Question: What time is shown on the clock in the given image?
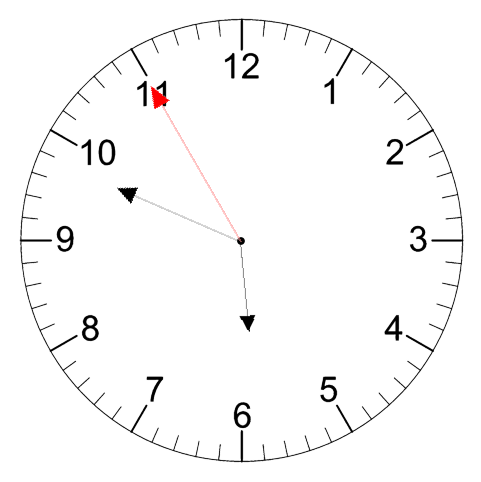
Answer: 05:48:55